Aerial crown-view tile of a tropical tree (Barro Colorado Island, Panama), acquired 20240918:
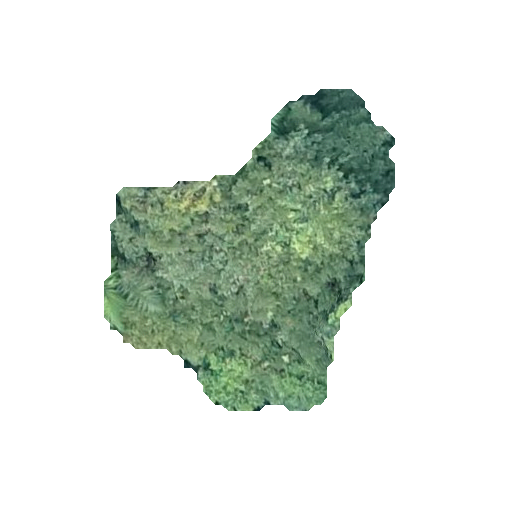
Species: Pouteria stipitata
GBIF accepted scientific name: Pouteria stipitata
Crown area: 92.451 m²